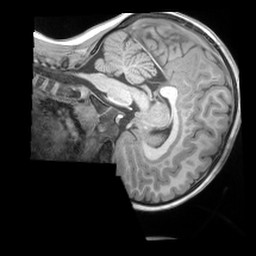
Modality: T1w
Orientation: sagittal
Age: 4
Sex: female
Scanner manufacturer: siemens
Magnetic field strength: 3 T
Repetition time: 2.53 s
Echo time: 0.00164 s